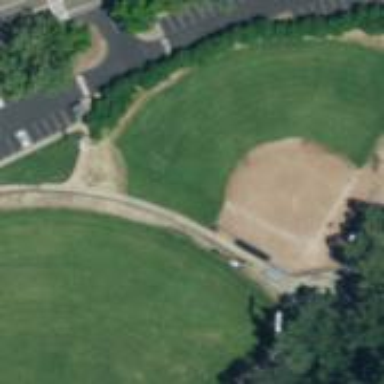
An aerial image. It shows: Baseball pitch for leisure land activities.